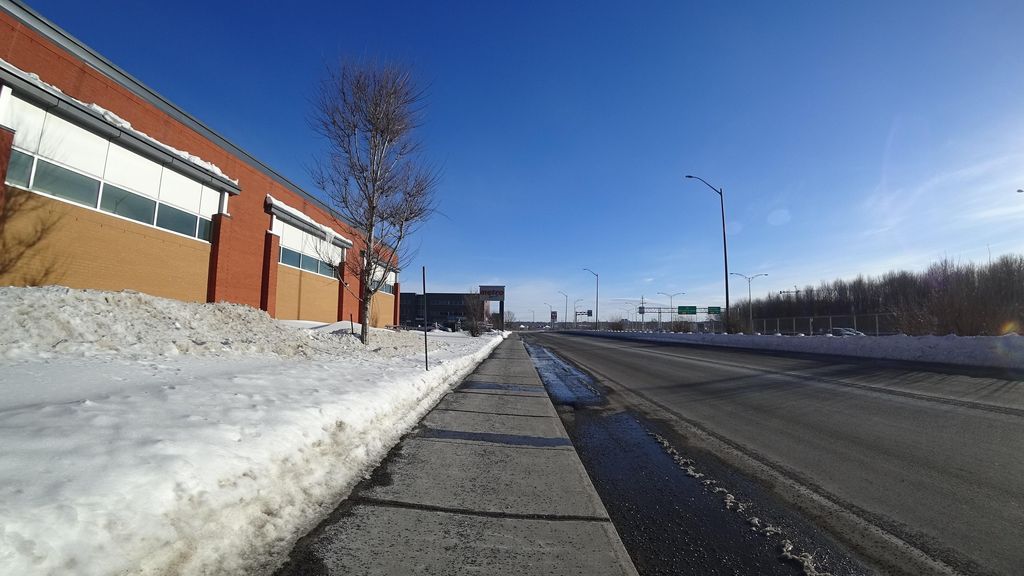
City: quebec_city